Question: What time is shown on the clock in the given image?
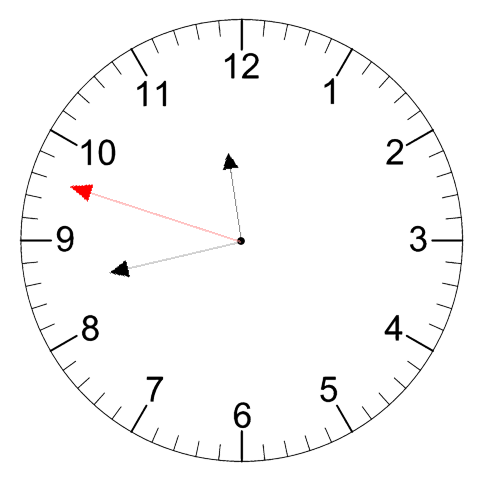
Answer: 11:42:48